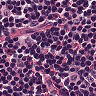
Metastatic tissue present: no